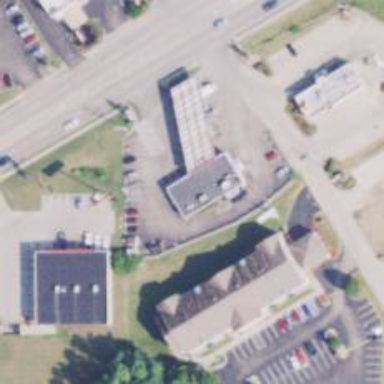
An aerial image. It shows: Convenience shop.